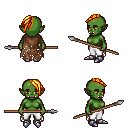
a pixel art fantasy rpg character, female body template, orc, green skin, brown tattered cape, white pants, light blonde long mohawk hairstyle, metal boots, spear, four views (front, back, left, right), 2x2 character sprite sheet, small pixel art, hard edges, no anti-aliasing